【题型】填空题　【知识点】解析几何　【难度】easy
如图，已知$F$是椭圆$\dfrac{x^2}{4} + \dfrac{y^2}{3} = 1$的左焦点，$A$为椭圆的下顶点，点$P$是椭圆上任意一点，以$PF$为直径作圆$N$，射线$ON$与圆$N$交于点$Q$，则$|AQ|$的取值范围为\underline{\quad\quad}。

\noindent
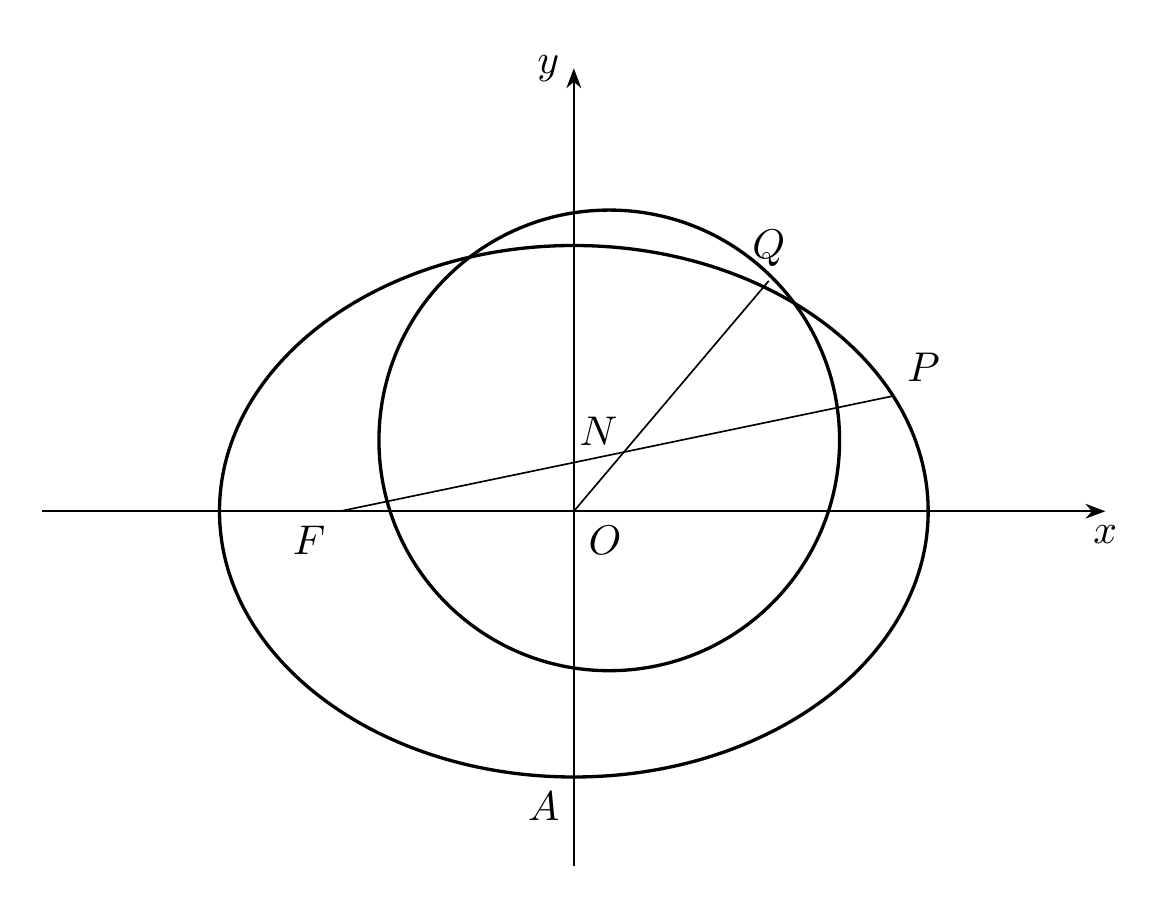
【解答】
【答案】$\left[2-\sqrt{3},2+\sqrt{3}\right]$

\noindent
【知识点】轨迹问题——圆、定点到圆上点的最值（范围）、椭圆定义及辨析

\noindent
【分析】由题意求得点$Q$轨迹，根据轨迹判断计算$|AQ|$的取值范围。

\noindent
【详解】$F'$为椭圆右焦点，连接$PF'$，如图所示：

\noindent
$O,N$分别为$FF',FP$的中点，$|ON|=\dfrac{1}{2}|PF'|$，$PF$为直径，$|NQ|=\dfrac{1}{2}|PF|$，

\noindent
$|OQ|=|ON|+|NQ|=\dfrac{1}{2}|PF'|+\dfrac{1}{2}|PF|=\dfrac{1}{2}(|PF'|+|PF|)=2$，

\noindent
所以点$Q$轨迹是以$O$为圆心$2$为半径的圆，$A(0,-\sqrt{3})$在圆内，

\noindent
所以$|AQ|$的最小值为$2-\sqrt{3}$，最大值为$2+\sqrt{3}$，即$|AQ|$的取值范围为$\left[2-\sqrt{3},2+\sqrt{3}\right]$。

\noindent
故答案为：$\left[2-\sqrt{3},2+\sqrt{3}\right]$
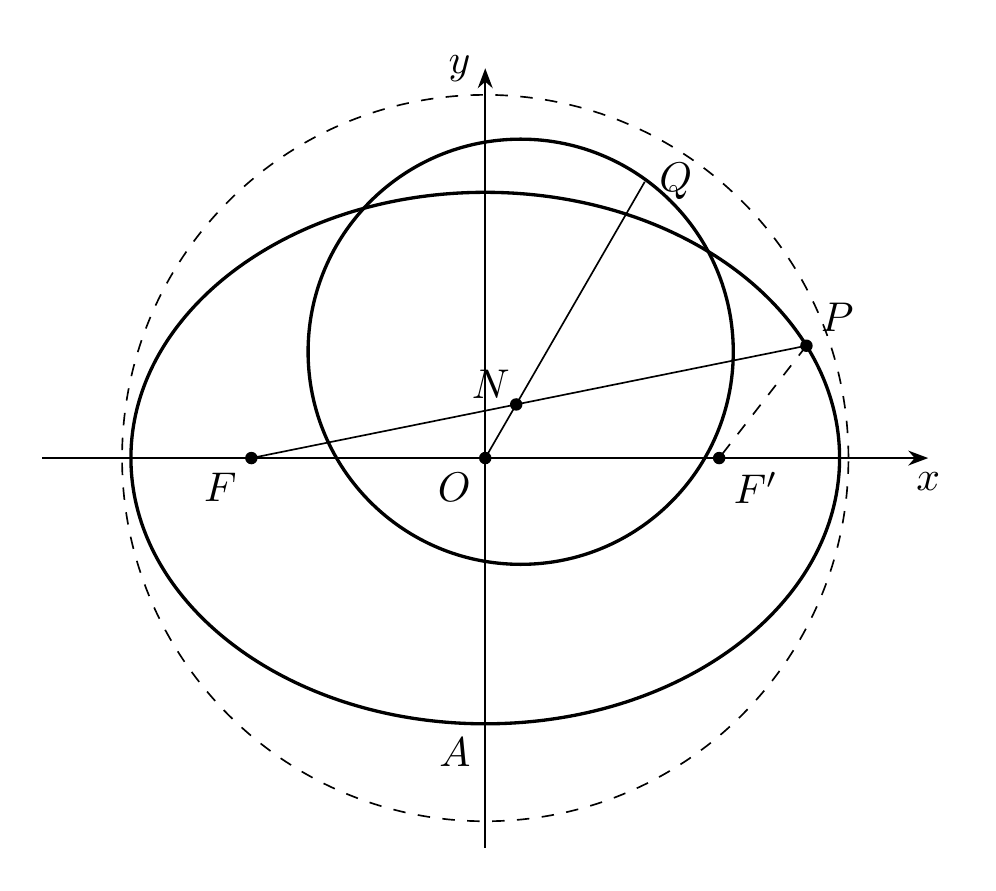